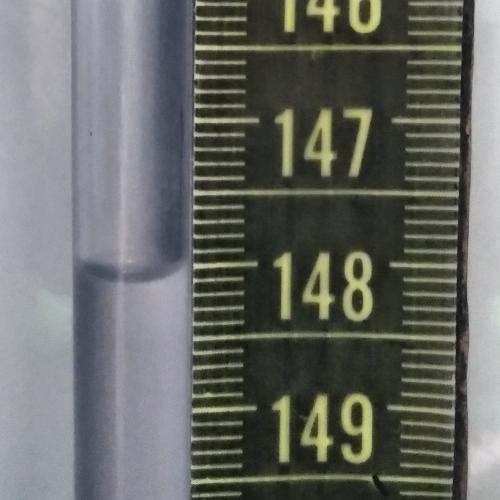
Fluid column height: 148.1 cm